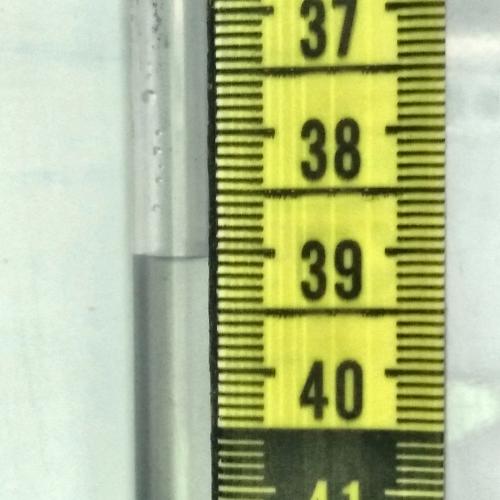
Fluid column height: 39.0 cm